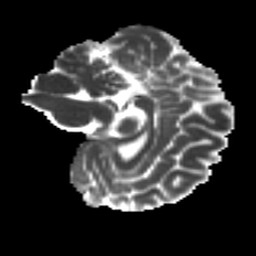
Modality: MD
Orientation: sagittal
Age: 37
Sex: female
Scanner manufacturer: ge
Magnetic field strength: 3 T
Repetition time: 7.8 s
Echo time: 0.0606 s